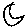
Label: moon